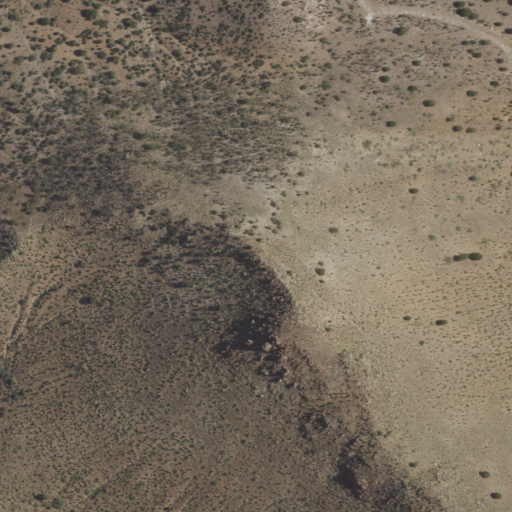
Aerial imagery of mountain in New Mexico named Schoolhouse Mountain containing shrub, grassland, and evergreen forest